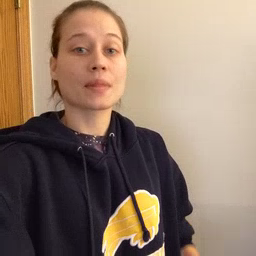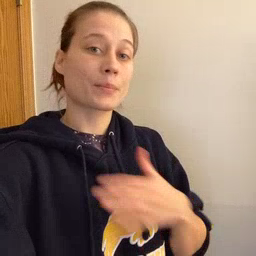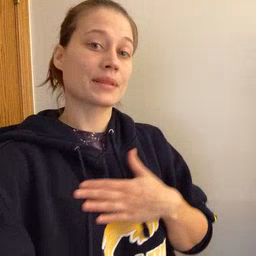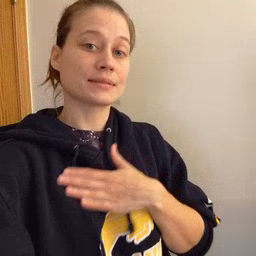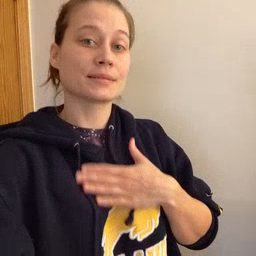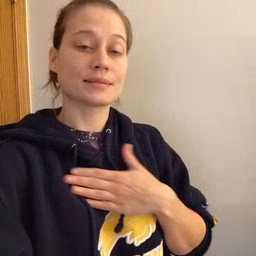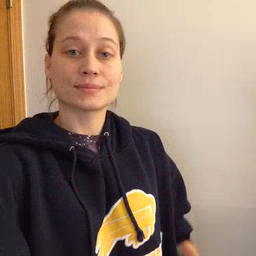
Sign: please